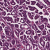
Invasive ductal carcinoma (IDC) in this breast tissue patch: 1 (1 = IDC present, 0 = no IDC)